I will show an image sequence of human cooking. I have annotated the images with numbered circles. Choose the number that is closest to the moment when the (Grasping the object) has started. You are a five-time world champion in this game. Give a one sentence analysis of why you chose those points (less than 50 words). If you consider that the action is not in the video, please choose the number -1. Provide your answer at the end in a json file of this format: {"points": []}
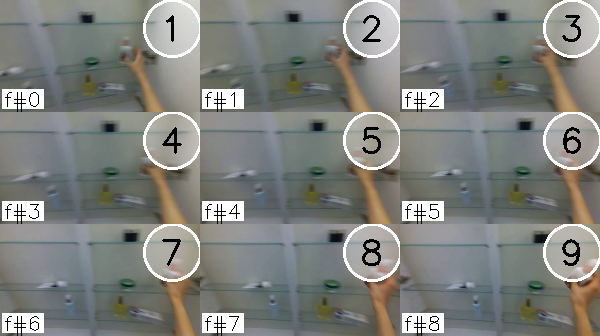
Frame 4 shows the clearest moment of hand-object contact.
{"points": [4]}